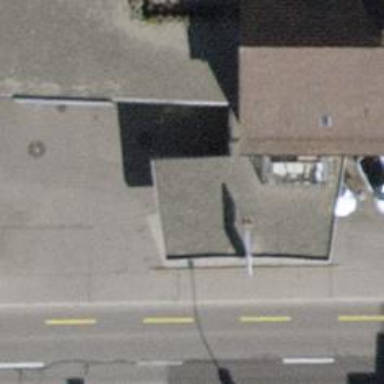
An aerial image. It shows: Fuel station.